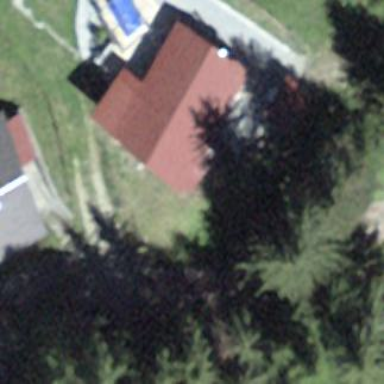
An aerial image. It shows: Detached building with gabled roof.